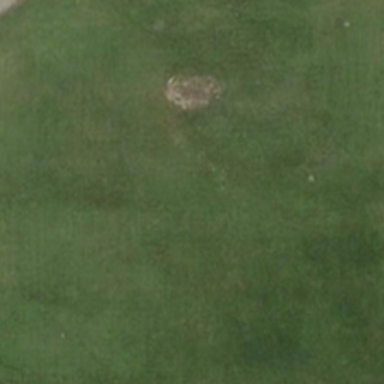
This is a big grassland .